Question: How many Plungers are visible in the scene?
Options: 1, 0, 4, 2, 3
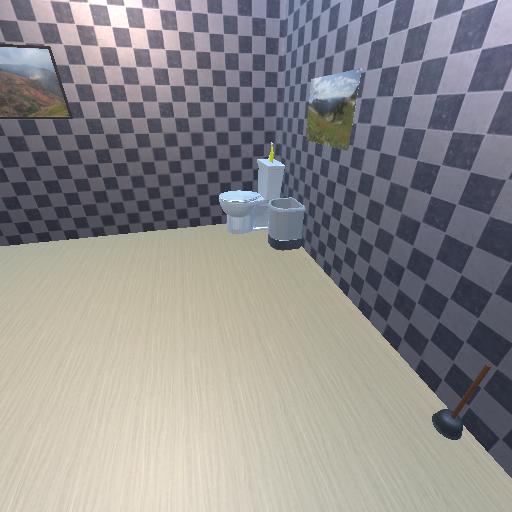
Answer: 1